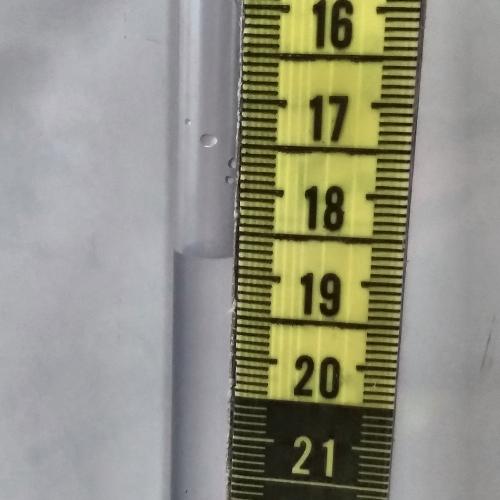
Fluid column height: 18.8 cm